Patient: sex F, age 75
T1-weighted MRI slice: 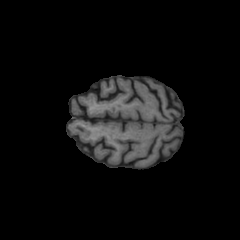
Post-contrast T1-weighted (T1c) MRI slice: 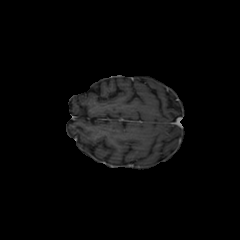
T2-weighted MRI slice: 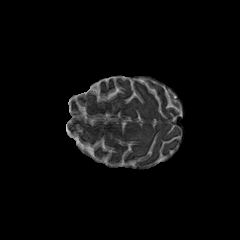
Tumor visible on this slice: no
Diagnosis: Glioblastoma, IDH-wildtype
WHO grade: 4